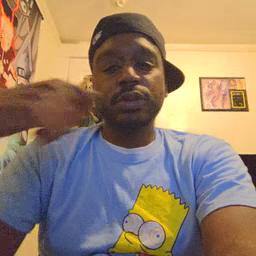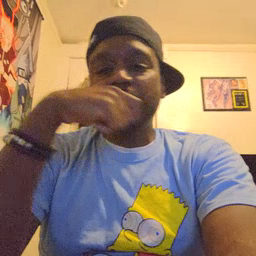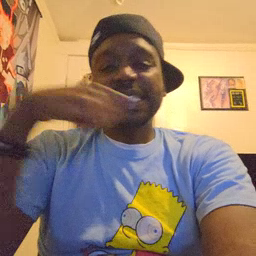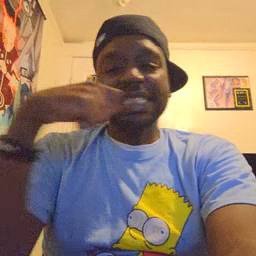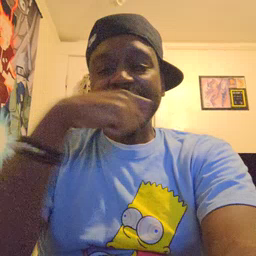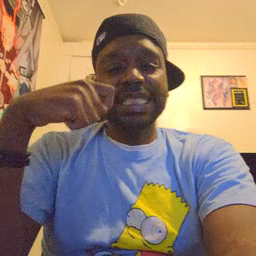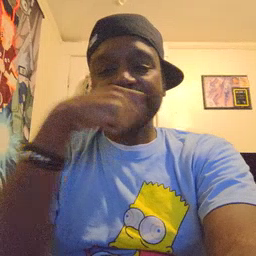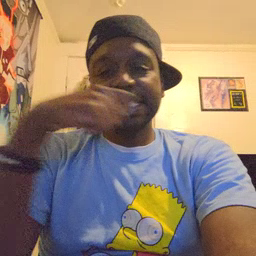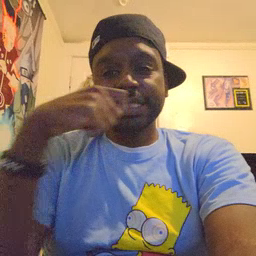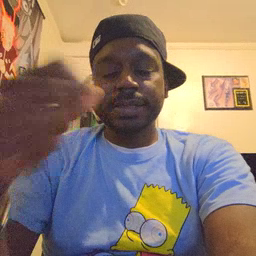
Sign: toothbrush